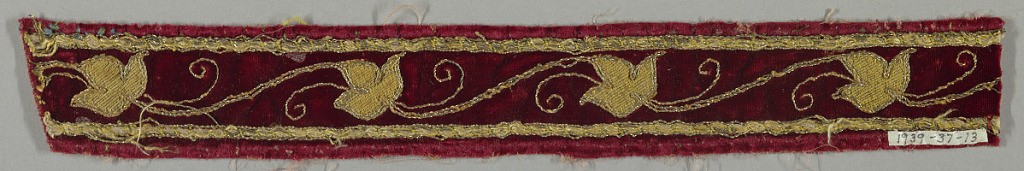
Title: Band
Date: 17th century
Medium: silk, metal Technique: embroidered and couched velvet
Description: Red velvet ornamented with yellow silk and metal threads (couched) in pattern of leaves and scrolls within straight borders.